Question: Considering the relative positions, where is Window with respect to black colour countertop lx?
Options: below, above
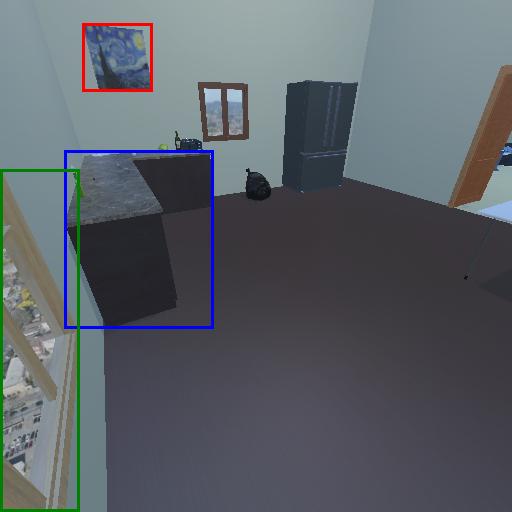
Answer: below